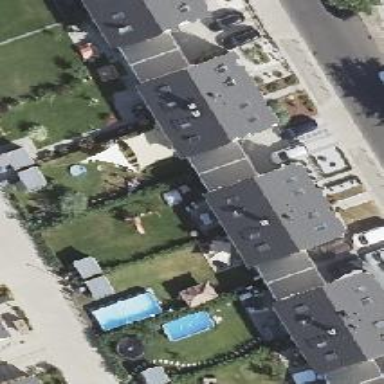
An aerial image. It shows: Semidetached house.